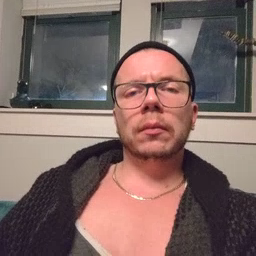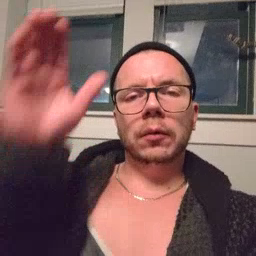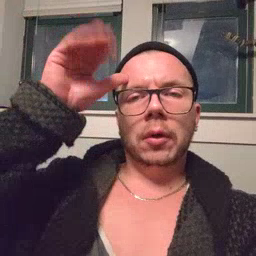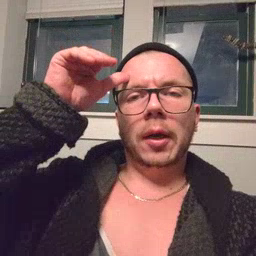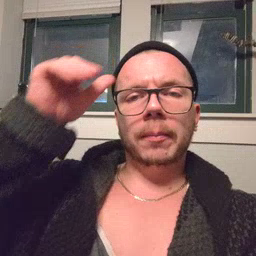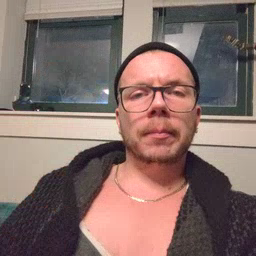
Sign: donkey